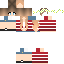
A male human skin with medium skin, wearing brown long hair dressed in a blue tshirt and red shorts, featuring a closed mouth.